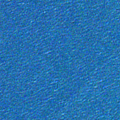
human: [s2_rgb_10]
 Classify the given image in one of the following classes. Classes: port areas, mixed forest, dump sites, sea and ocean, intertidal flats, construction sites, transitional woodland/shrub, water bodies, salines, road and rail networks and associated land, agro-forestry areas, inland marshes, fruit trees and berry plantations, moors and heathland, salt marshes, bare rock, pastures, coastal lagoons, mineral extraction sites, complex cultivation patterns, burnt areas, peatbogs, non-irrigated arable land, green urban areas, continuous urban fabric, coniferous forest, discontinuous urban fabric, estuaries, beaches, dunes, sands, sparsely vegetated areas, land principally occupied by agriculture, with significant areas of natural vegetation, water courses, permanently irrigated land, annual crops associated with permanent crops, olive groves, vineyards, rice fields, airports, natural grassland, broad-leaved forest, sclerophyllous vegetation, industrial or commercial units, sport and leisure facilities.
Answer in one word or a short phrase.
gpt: sea and ocean